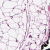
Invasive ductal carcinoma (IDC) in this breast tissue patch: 0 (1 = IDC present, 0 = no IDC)